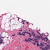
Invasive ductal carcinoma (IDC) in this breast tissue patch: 0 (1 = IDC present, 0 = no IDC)